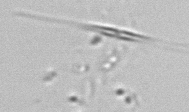
Label: Phaeocystis_debris